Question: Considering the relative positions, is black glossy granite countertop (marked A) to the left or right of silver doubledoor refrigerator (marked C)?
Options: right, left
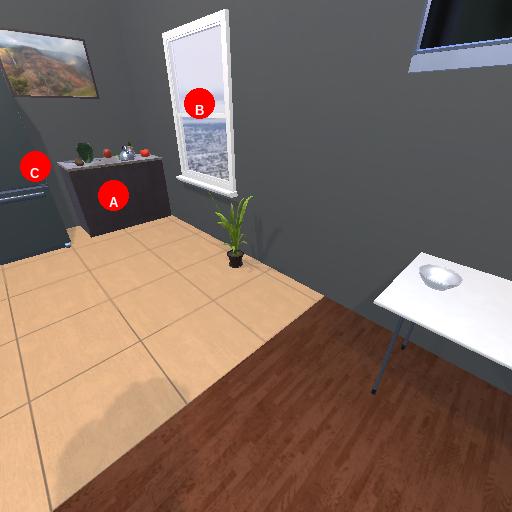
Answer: right